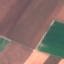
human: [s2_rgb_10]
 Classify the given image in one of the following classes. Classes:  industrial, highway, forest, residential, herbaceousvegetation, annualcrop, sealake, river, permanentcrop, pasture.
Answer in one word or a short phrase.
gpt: AnnualCrop